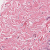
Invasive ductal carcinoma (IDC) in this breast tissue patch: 0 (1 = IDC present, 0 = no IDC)